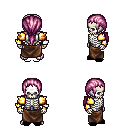
a pixel art fantasy rpg character, male body template, skeleton, gold arm armor, robe skirt, pink ponytail hairstyle, black slippers, four views (front, back, left, right), 2x2 character sprite sheet, small pixel art, hard edges, no anti-aliasing